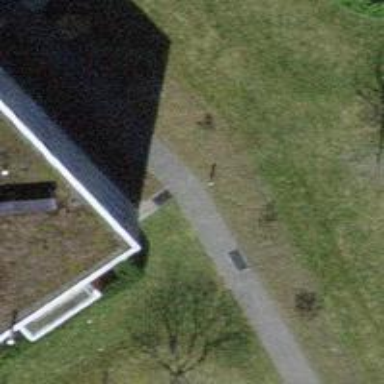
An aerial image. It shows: Paved footway.